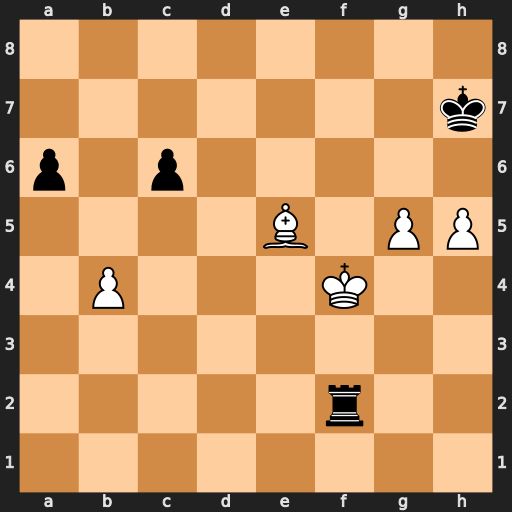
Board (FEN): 8/7k/p1p5/4B1PP/1P3K2/8/5r2/8
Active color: w
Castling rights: -
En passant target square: -
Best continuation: Kg4 a5 bxa5 Ra2 Bc7 Ra4+ Kf5